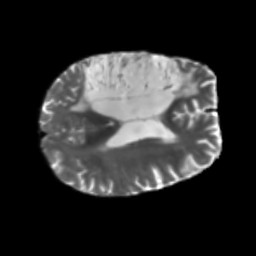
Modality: T2w
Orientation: axial
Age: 60
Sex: male
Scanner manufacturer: siemens
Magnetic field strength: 3 T
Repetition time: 5.47 s
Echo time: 0.0854 s